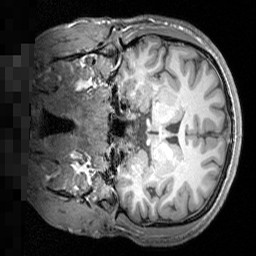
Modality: T1w
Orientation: coronal
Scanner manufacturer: siemens
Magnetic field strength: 3 T
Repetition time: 1.5 s
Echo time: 0.00291 s